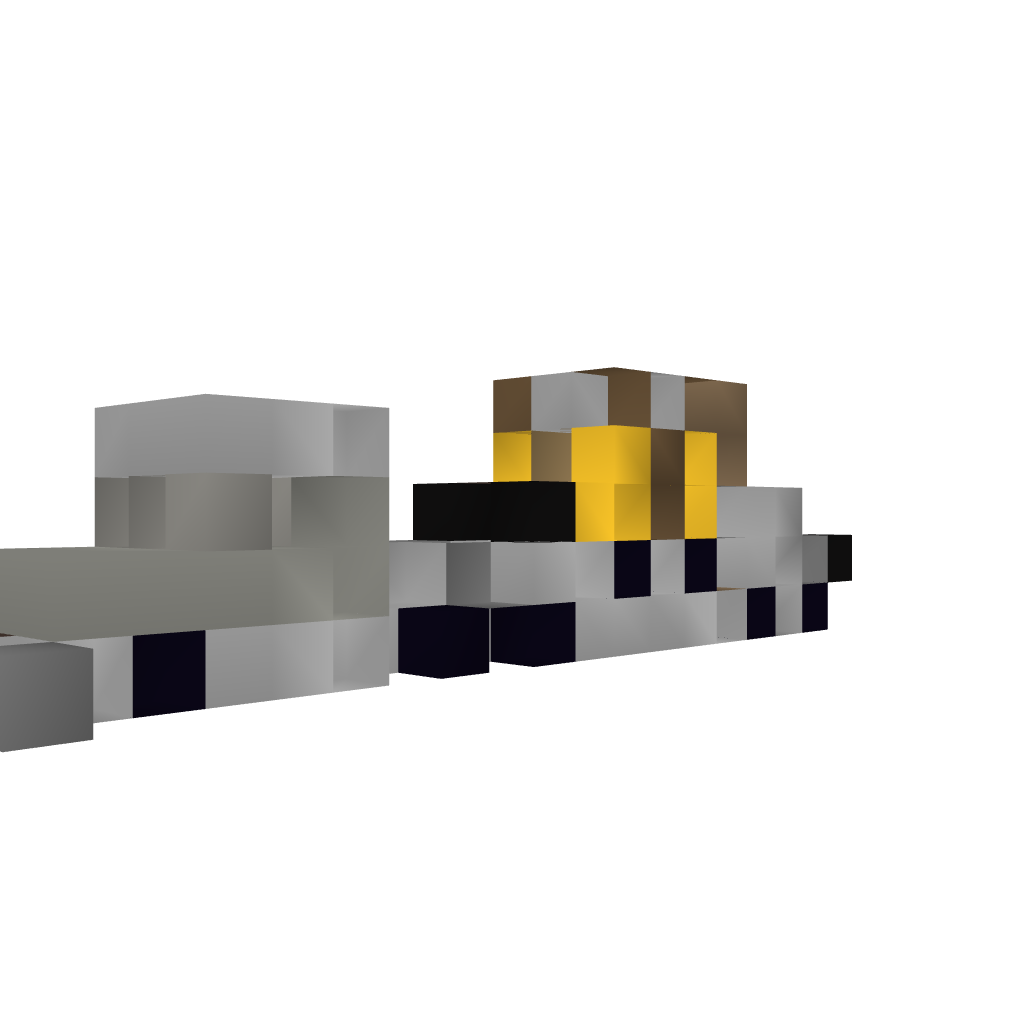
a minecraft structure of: Truck w/ Forklift